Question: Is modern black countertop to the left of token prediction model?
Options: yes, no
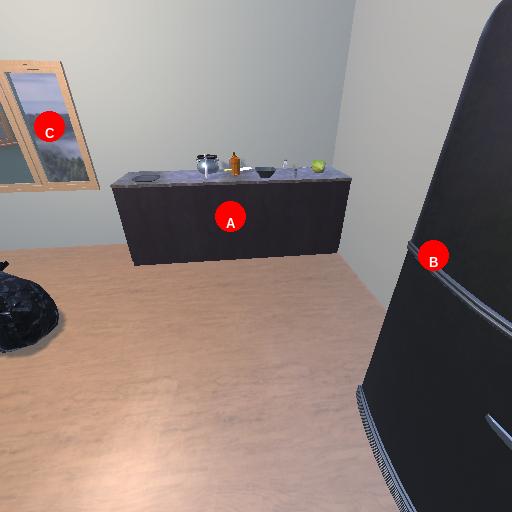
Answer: yes